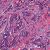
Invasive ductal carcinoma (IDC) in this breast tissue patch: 1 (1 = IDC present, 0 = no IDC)